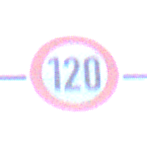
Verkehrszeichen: Geschwindigkeit120
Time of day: SunriseSunset
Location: Outdoor (Urban)
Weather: Clear
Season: NotSpecified
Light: Natural